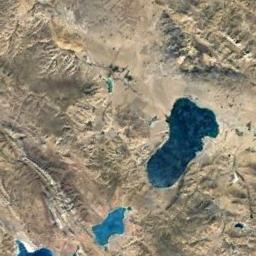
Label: lake